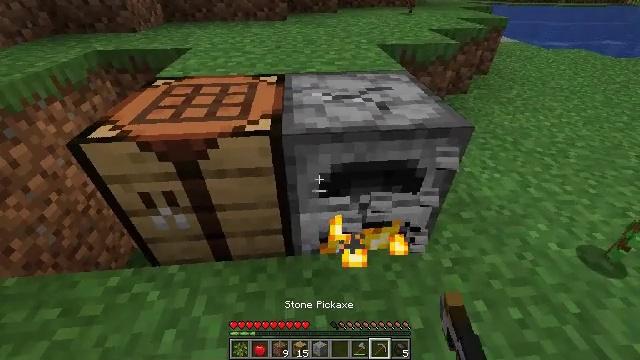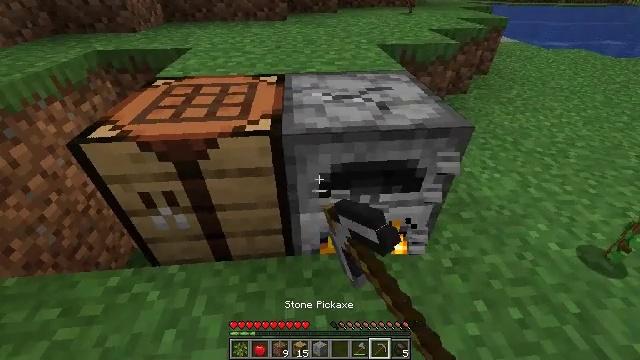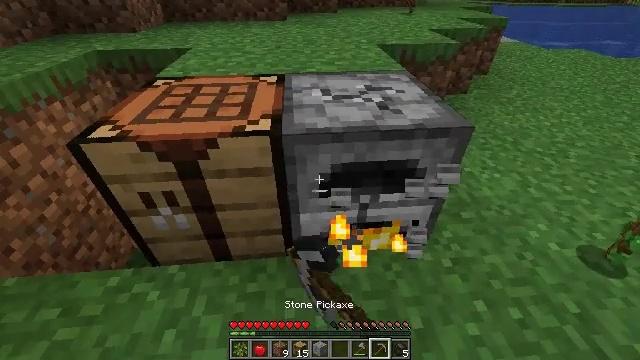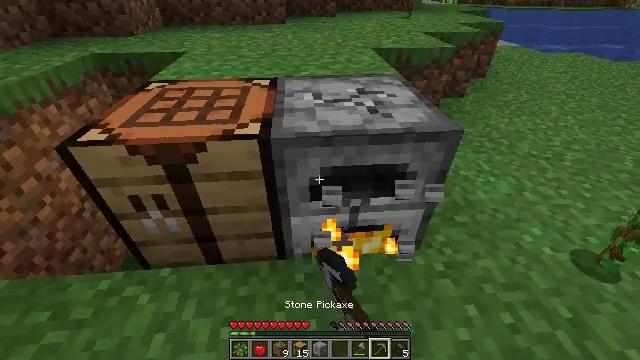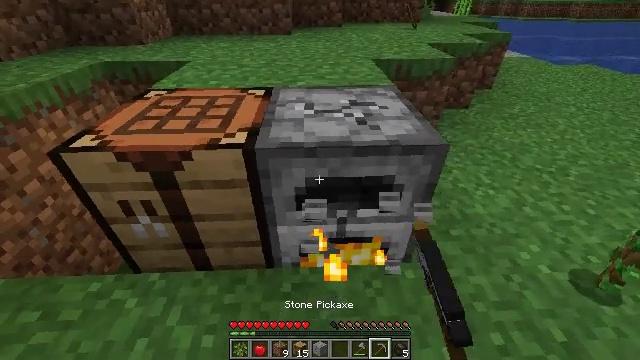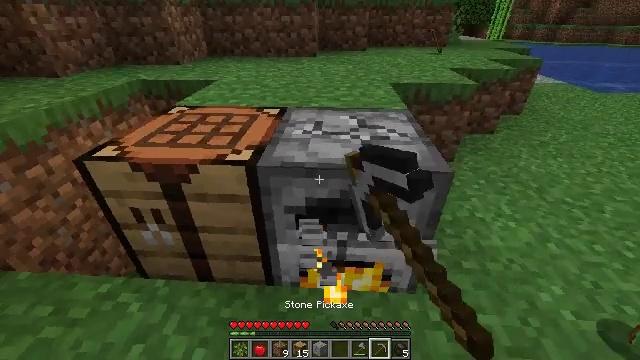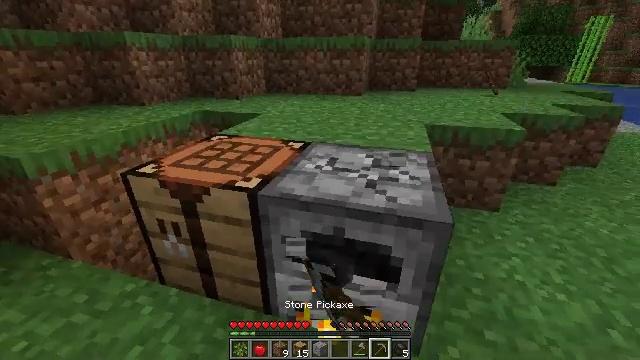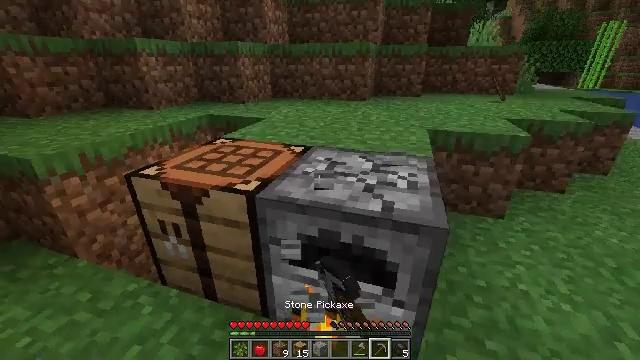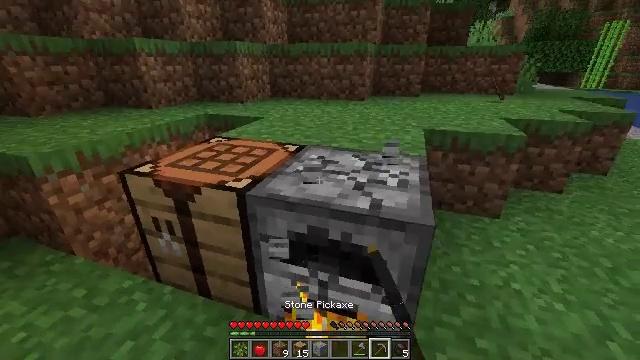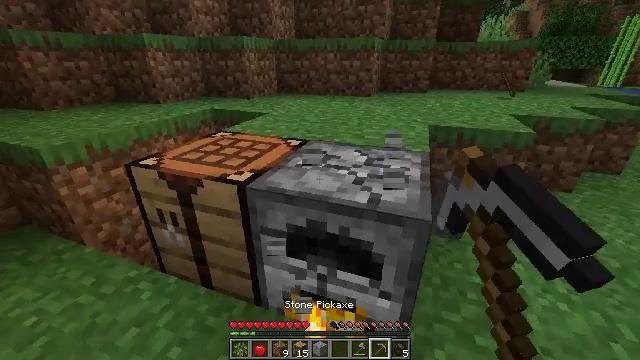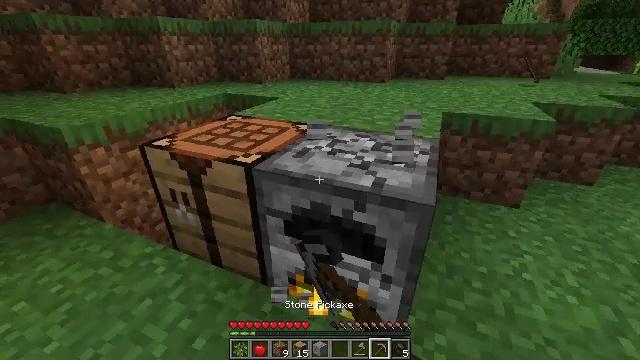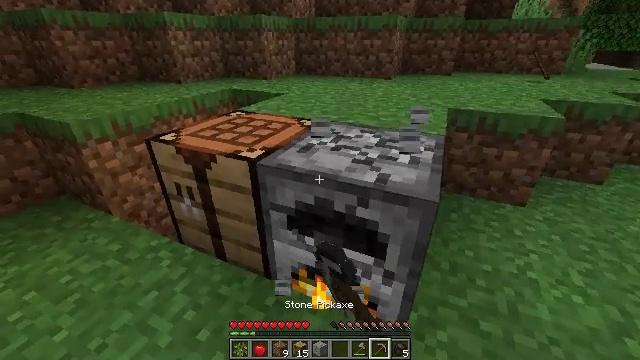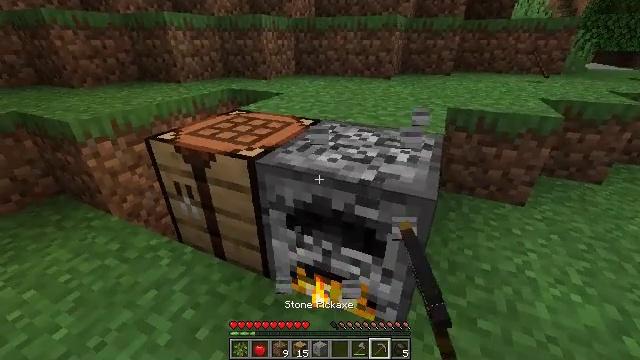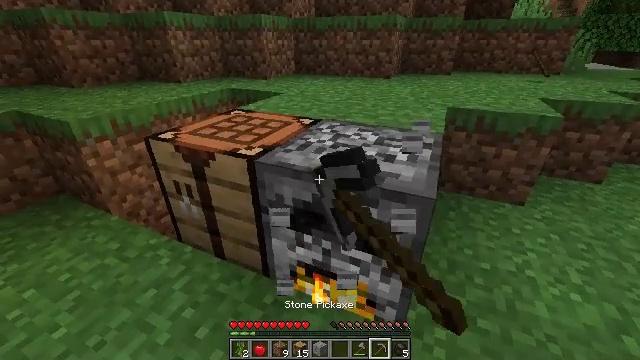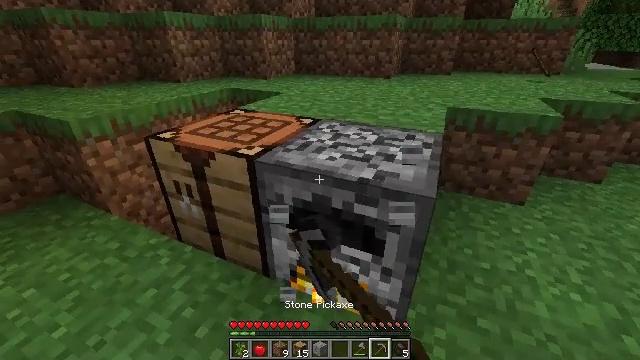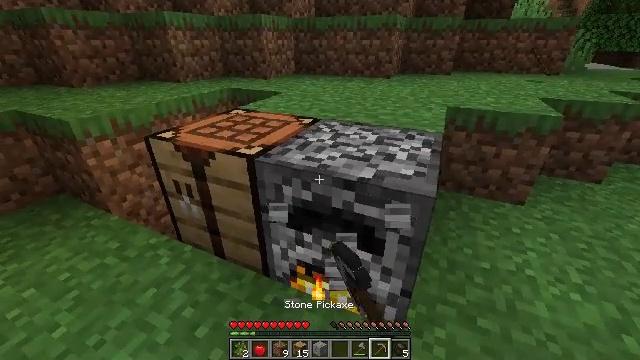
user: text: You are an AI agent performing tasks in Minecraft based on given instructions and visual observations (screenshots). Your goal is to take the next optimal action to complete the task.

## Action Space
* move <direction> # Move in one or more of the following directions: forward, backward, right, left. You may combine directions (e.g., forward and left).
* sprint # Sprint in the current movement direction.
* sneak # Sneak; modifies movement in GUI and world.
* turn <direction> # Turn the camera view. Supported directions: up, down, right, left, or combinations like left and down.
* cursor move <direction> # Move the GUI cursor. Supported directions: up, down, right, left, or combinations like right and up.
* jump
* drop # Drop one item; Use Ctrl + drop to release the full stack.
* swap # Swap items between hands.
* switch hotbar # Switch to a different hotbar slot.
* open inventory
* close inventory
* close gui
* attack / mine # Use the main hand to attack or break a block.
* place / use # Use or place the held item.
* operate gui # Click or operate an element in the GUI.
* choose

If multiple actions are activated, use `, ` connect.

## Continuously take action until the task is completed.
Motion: motion action
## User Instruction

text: Remove the furnace from its place.
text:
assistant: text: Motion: attack / mine
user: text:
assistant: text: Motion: attack / mine
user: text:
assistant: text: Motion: move right, attack / mine
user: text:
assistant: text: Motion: move right, turn left and up, attack / mine
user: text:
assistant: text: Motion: move right, turn left and up, attack / mine
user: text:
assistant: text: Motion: move right, turn left and up, attack / mine
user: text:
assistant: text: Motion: turn left and up, attack / mine
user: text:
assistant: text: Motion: attack / mine
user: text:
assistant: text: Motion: turn left, attack / mine
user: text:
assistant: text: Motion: turn left and down, attack / mine
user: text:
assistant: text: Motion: turn left, attack / mine
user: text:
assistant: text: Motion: attack / mine
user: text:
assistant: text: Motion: attack / mine
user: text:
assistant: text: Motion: attack / mine
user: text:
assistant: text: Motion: attack / mine
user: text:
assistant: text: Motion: attack / mine
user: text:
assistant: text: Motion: attack / mine
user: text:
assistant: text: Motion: attack / mine
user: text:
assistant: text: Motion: attack / mine
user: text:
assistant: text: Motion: attack / mine
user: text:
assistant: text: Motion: attack / mine
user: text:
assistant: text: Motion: attack / mine
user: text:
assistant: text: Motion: attack / mine